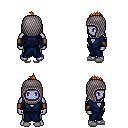
a pixel art fantasy rpg character, male body template, dark elf, purple skin, blue robe, metal pants, dark blonde mohawk hairstyle, chain hood, leather bracers, white slippers, four views (front, back, left, right), 2x2 character sprite sheet, small pixel art, hard edges, no anti-aliasing